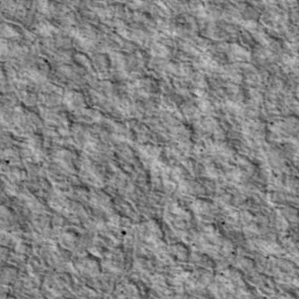
Label: non_frost